Question: I'm getting an error which I cannot resolve.
'''
Undefined symbols for architecture i386:
"ObjSurface::ObjSurface(std::string const&)", referenced from:
-[RootViewController testObj] in RootViewController.o ld:
symbol(s) not found for architecture i386
clang: error: linker command failed with exit code 1 (use -v to see invocation)
'''
ObjSurface.hpp
'''
#include "Interfaces.hpp"
class ObjSurface : public ISurface {
public:
ObjSurface(const string &name);
int GetVertexCount() const;
int GetLineIndexCount() const { return 0; }
int GetTriangleIndexCount() const;
void GenerateVertices(vector<float>& vertices, unsigned char flags) const;
void GenerateLineIndices(vector<unsigned short>& indices) const {}
void GenerateTriangleIndices(vector<unsigned short>& indices) const;
private:
string m_name;
vector<ivec3> m_faces;
mutable size_t m_faceCount;
mutable size_t m_vertexCount;
static const int MaxLineSize = 128;
};
'''
ObjSurface.cpp
'''
ObjSurface::ObjSurface(const string &name) :
m_name(name),
m_faceCount(0),
m_vertexCount(0)
{
m_faces.resize(GetTriangleIndexCount() / 3);
ifstream objFile(m_name.c_str());
vector<ivec3>::iterator face = m_faces.begin();
while (objFile) {
char c = objFile.get();
if (c == 'f') {
assert(face != m_faces.end() && "parse error");
objFile >> face->x >> face->y >> face->z;
*face++ -= ivec3(1, 1, 1);
}
objFile.ignore(MaxLineSize, '
');
}
assert(face == m_faces.end() && "parse error");
}
'''
Useage in ViewController.mm:
'''
#include "ObjSurface.hpp"
surfaces[0] = new ObjSurface(path + "/Ninja.obj");
'''
My build settings:

Do I have to define some kind of namespace in my iOS class (std)?
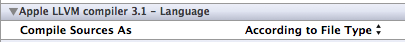
Answer: Is ObjSurface.cpp actually being compiled and linked? i.e. it it in the "Compile sources" build phase? It sounds like it isn't.